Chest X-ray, PA view. Patient: 55 years old, sex F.
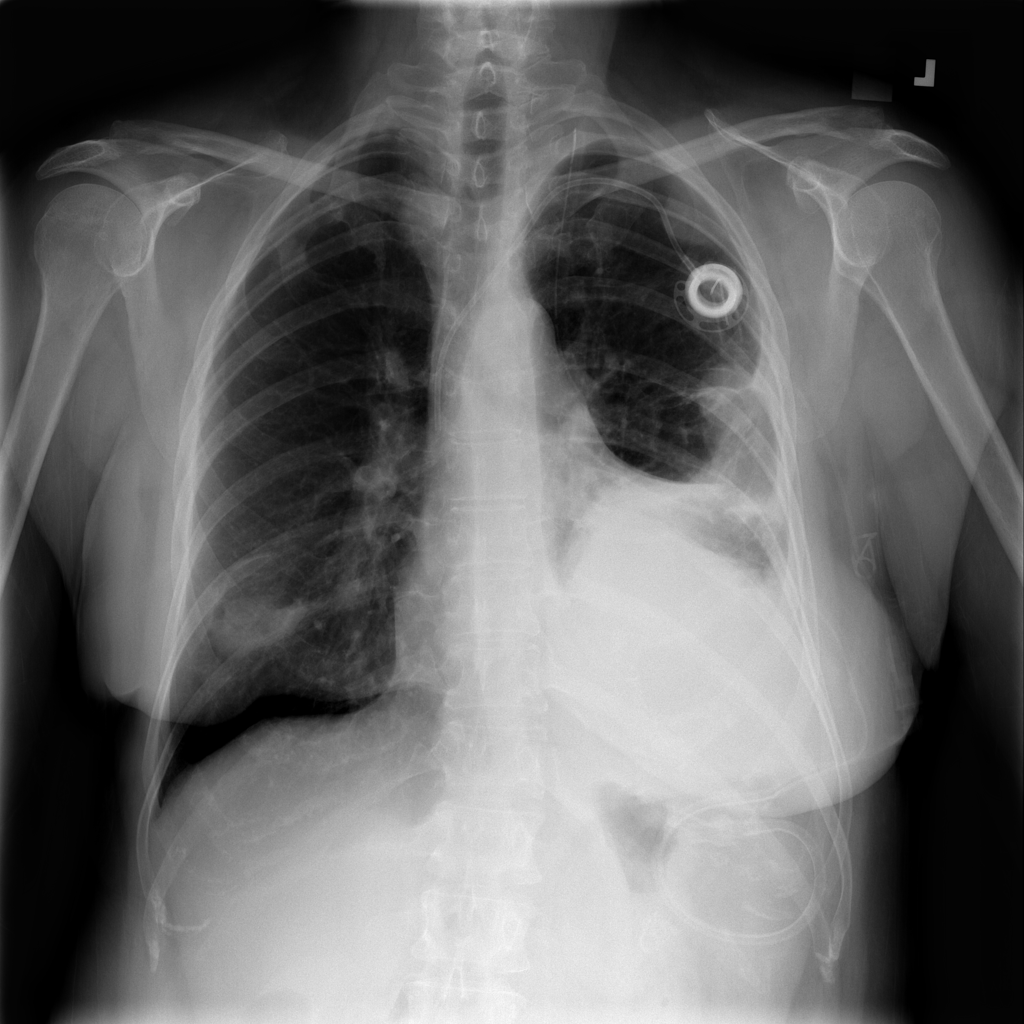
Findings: Atelectasis, Infiltration, Mass